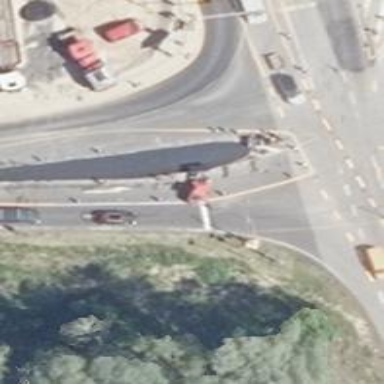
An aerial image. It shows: Road with traffic signals.